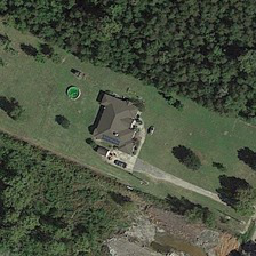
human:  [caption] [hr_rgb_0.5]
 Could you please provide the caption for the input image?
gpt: house with many trees on both sides .

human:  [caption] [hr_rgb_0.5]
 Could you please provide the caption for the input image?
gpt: A building is among many green trees.

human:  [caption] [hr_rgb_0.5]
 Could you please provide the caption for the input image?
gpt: The building is between many green trees.

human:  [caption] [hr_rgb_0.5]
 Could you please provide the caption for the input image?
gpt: This is the center house.

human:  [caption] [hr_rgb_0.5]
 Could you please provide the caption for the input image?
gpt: This is a house in the middle.